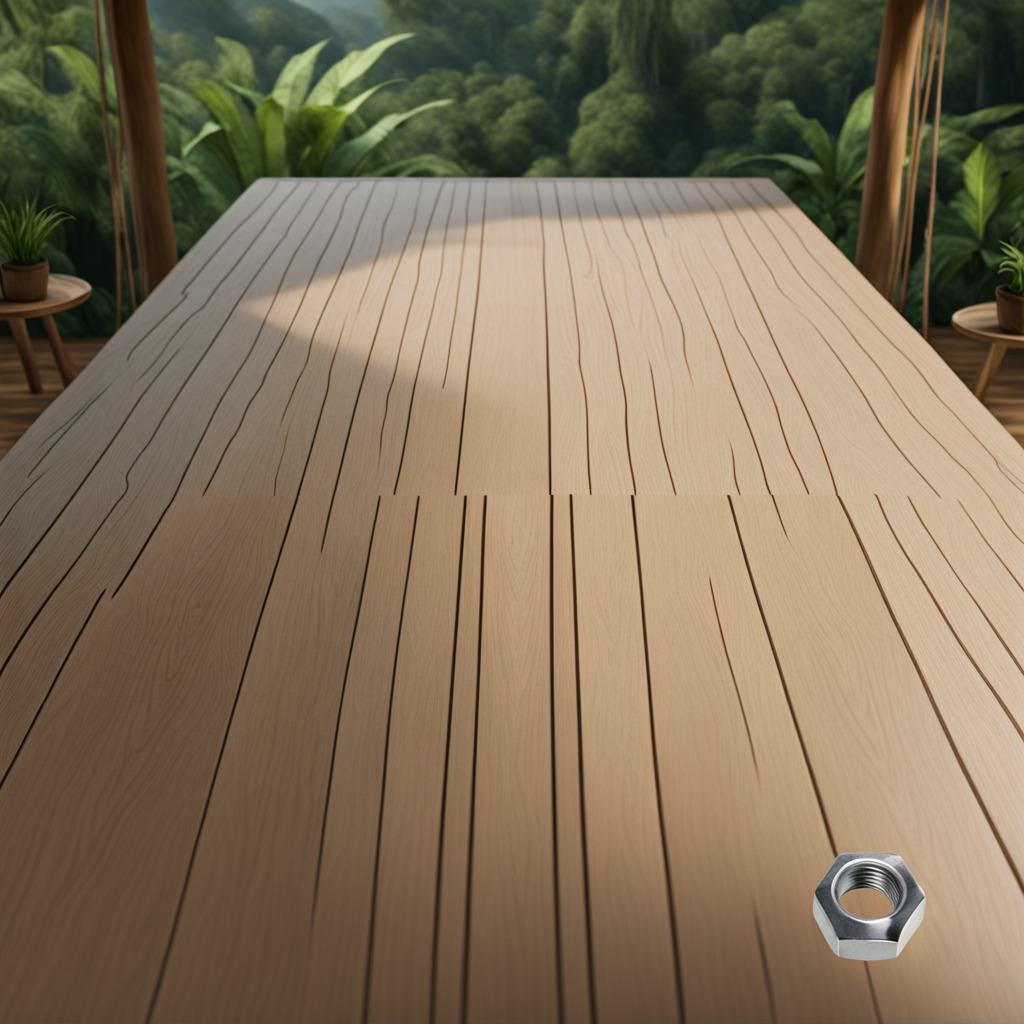
A metal nut is lying on the wooden table.